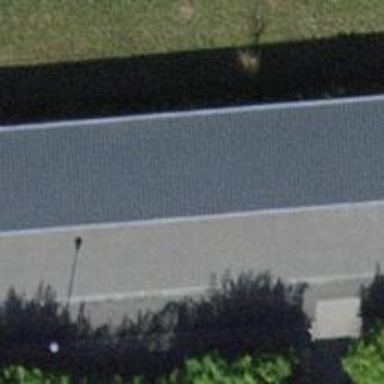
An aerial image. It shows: Carport building.